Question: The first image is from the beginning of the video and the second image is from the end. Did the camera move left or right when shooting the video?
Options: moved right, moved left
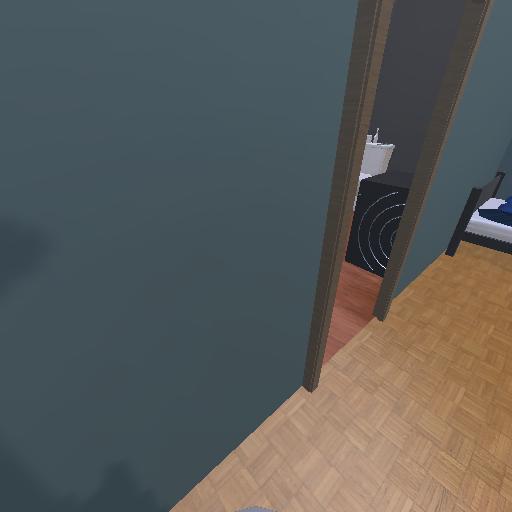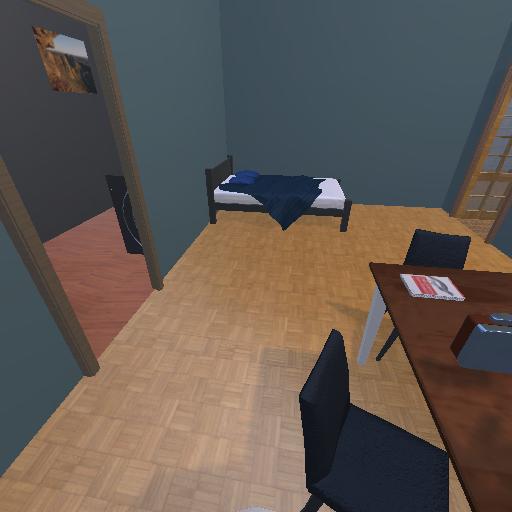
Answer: moved right